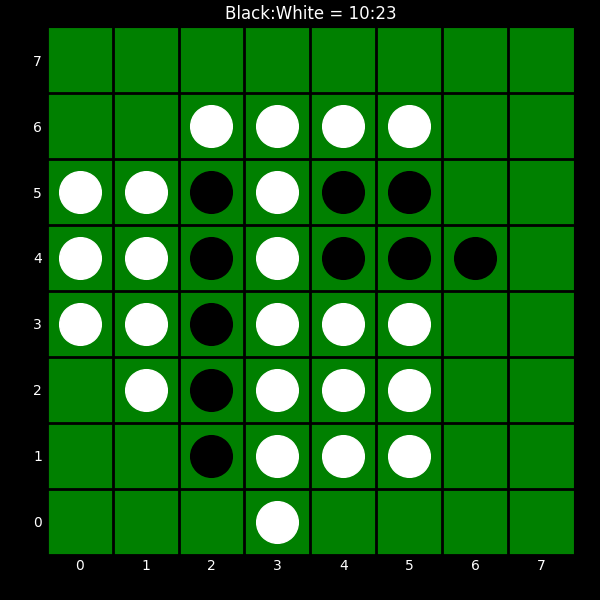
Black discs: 10
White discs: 23